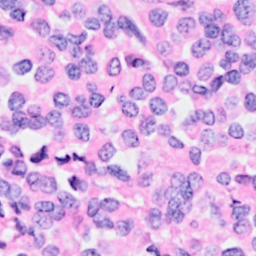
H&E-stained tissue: Breast